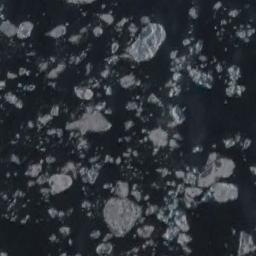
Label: sea_ice